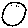
Label: circle